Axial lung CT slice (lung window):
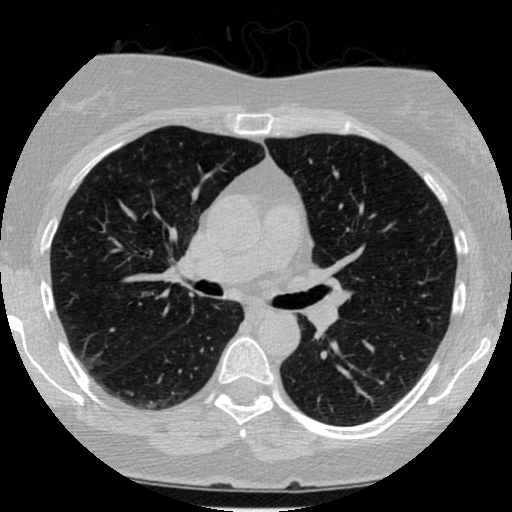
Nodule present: no